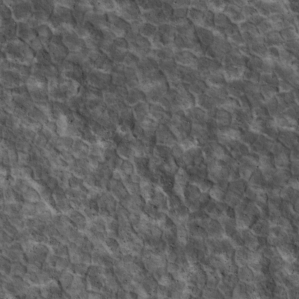
Label: non_frost